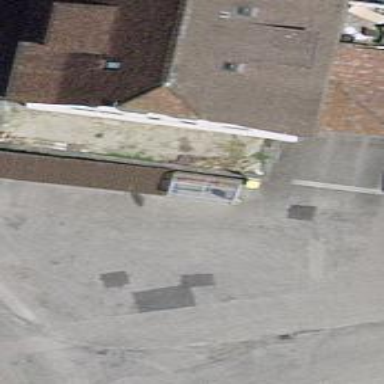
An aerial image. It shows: Post box is visible.